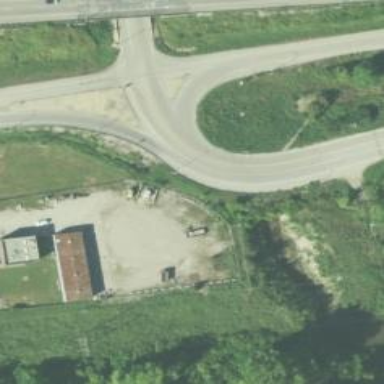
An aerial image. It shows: Secondary link road.